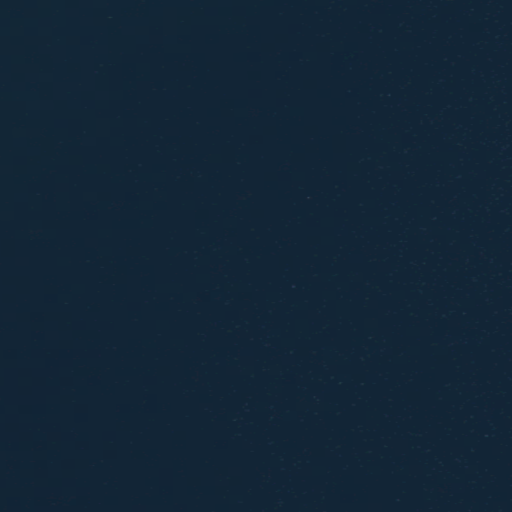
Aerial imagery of bar in Washington named Marcus Flats containing only open water